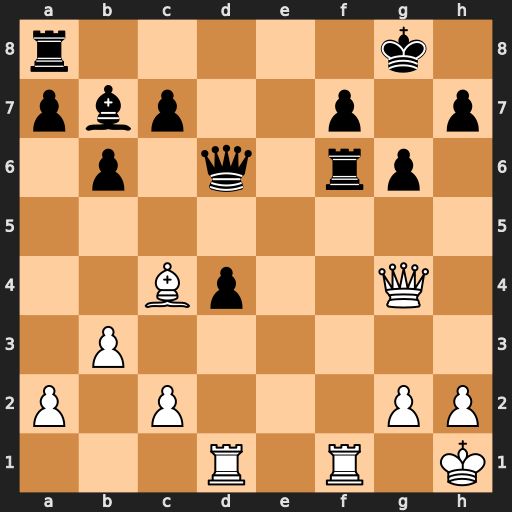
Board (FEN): r5k1/pbp2p1p/1p1q1rp1/8/2Bp2Q1/1P6/P1P3PP/3R1R1K
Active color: w
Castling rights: -
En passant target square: -
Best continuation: Rxf6 Qxf6 Rf1